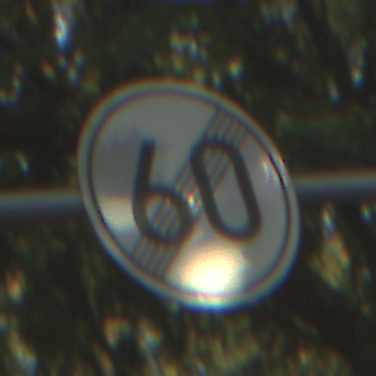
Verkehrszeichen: EndeGeschwindigkeit60
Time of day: SunriseSunset
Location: Outdoor (Suburban)
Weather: Clear
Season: NotSpecified
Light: Natural